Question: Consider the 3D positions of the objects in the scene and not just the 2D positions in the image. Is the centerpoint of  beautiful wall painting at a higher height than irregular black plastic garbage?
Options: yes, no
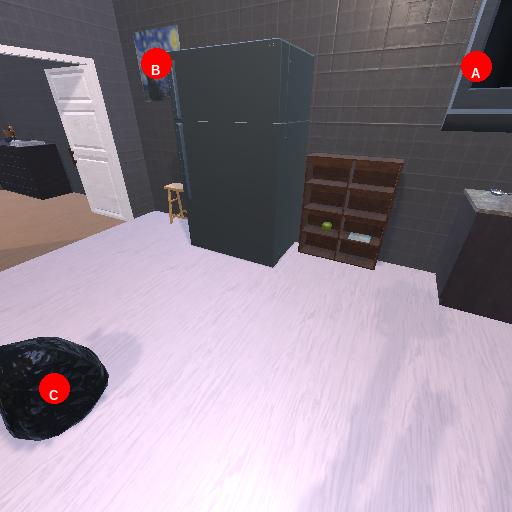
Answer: yes